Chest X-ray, PA view. Patient: 59 years old, sex M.
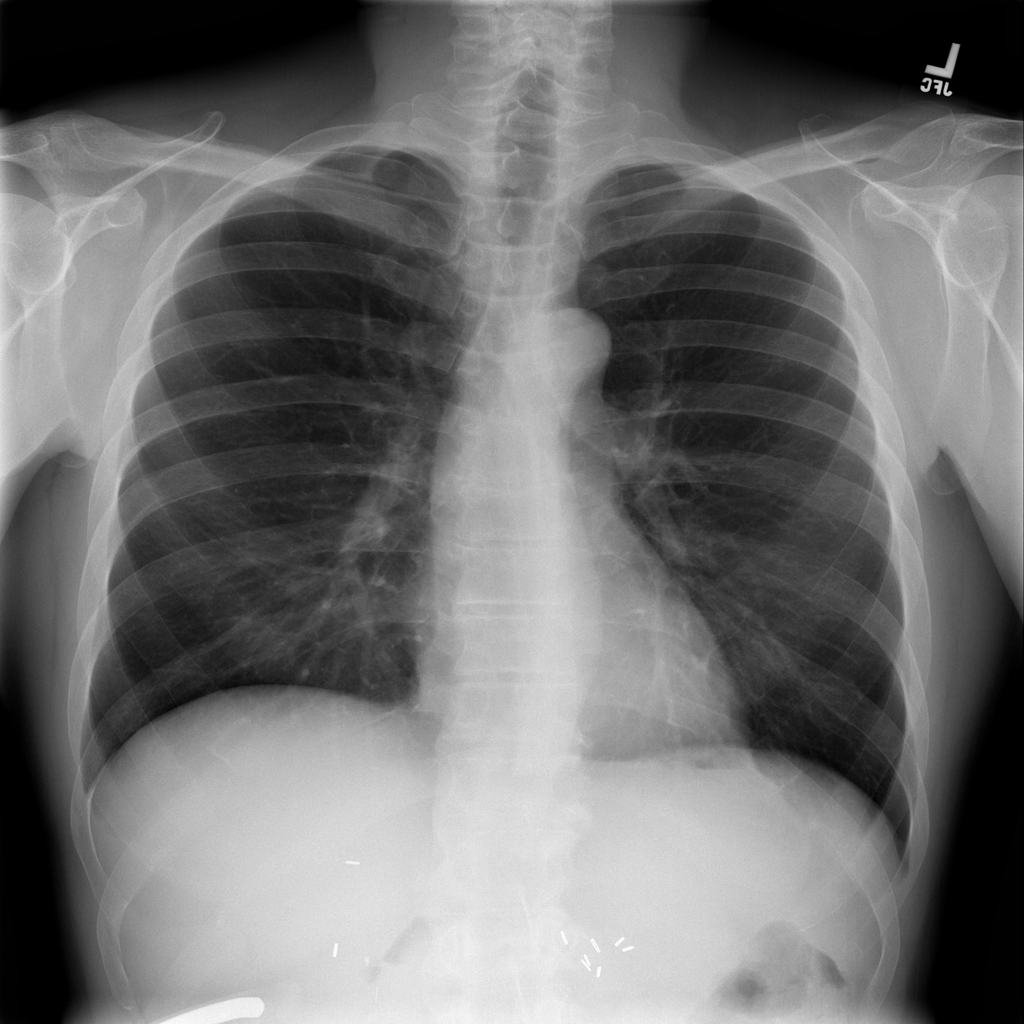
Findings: No Finding